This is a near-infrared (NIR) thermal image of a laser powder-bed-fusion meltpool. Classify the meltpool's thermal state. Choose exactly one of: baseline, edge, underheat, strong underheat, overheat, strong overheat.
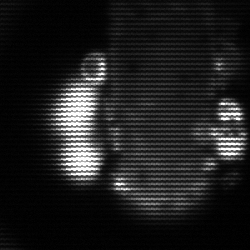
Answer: strong underheat